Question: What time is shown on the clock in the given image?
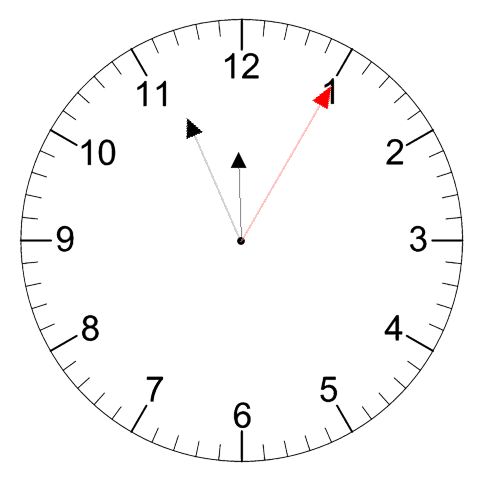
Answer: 11:56:05